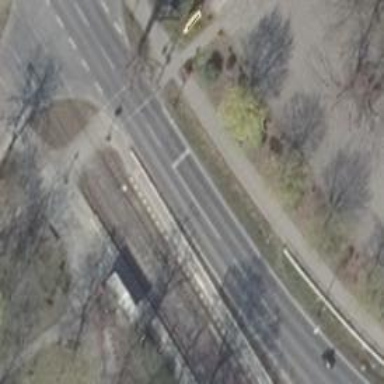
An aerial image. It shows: Tram railway with contact lines for electrification.